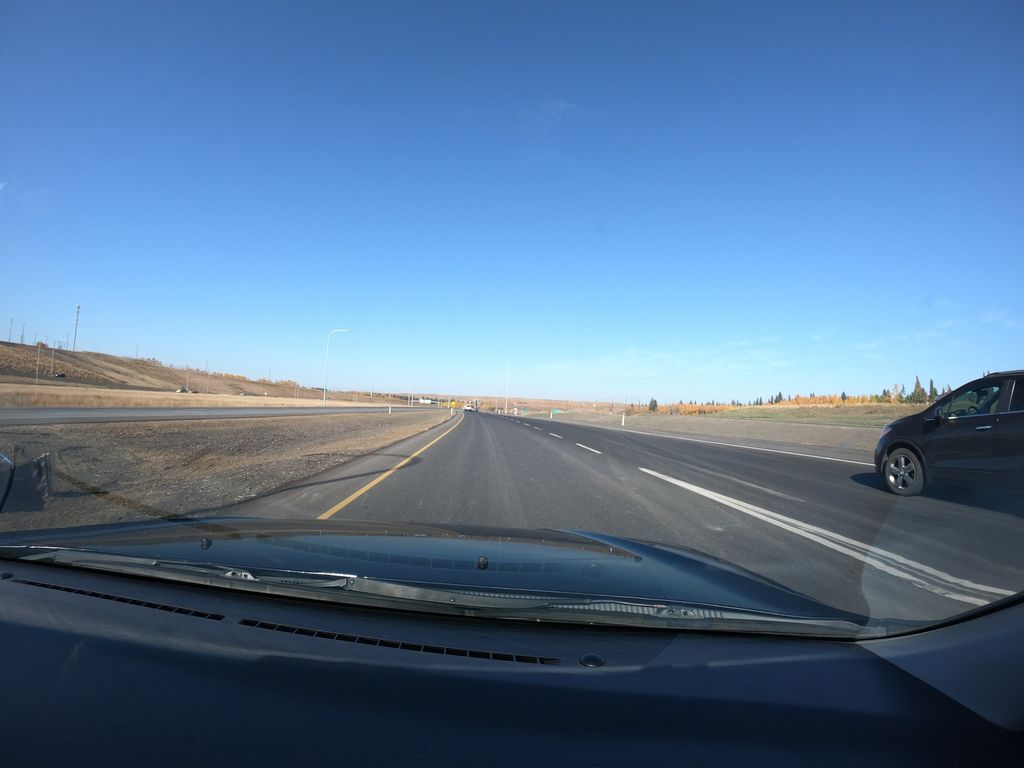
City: calgary